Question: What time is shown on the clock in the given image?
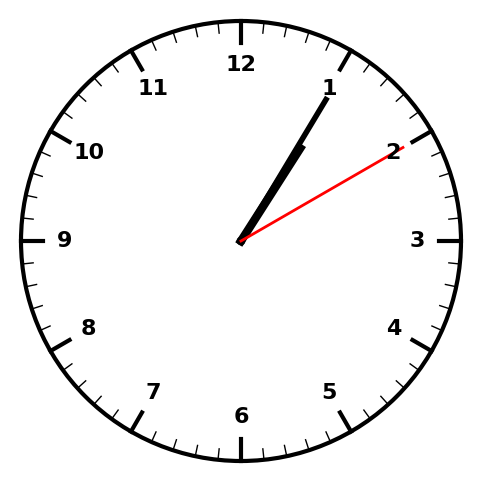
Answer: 01:05:10